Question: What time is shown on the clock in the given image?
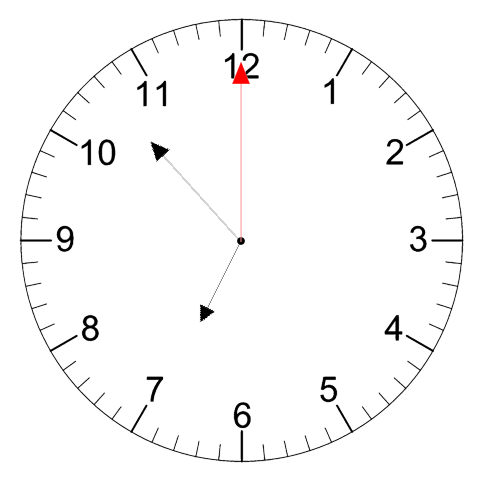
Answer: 06:53:00